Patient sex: M
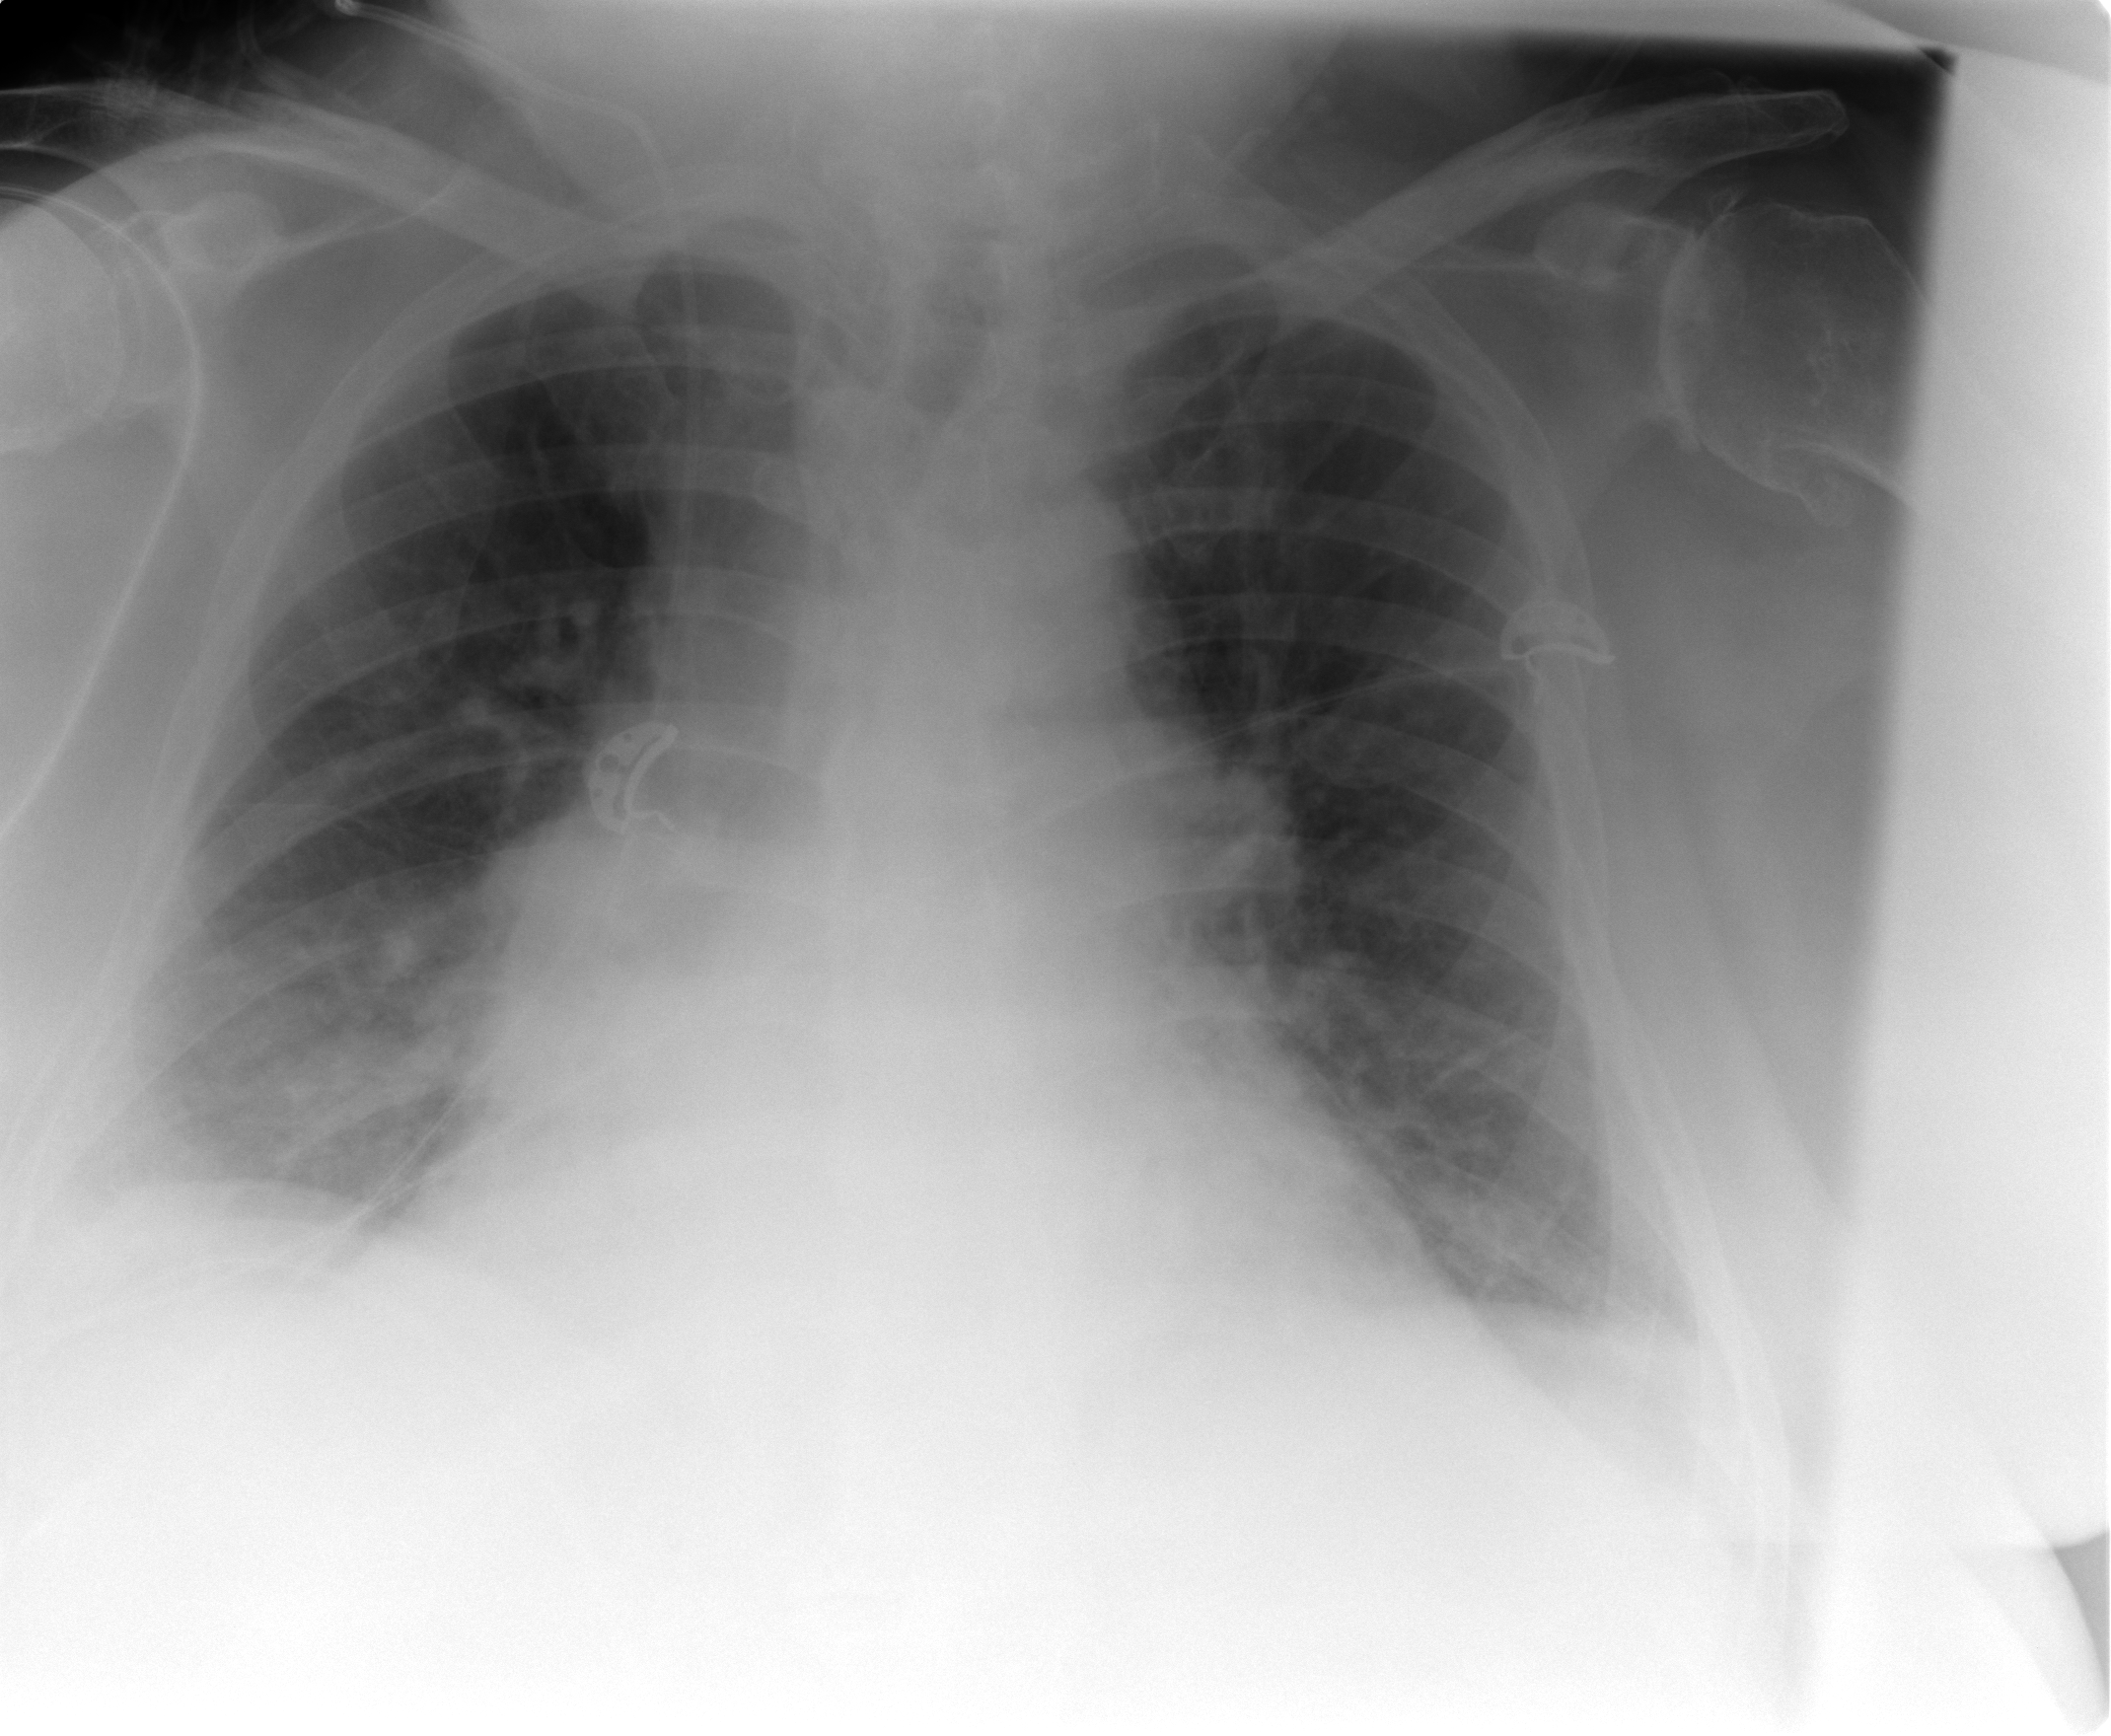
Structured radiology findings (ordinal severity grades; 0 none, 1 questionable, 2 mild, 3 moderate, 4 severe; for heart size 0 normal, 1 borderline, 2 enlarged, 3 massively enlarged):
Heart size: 2
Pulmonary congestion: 2
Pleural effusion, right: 1
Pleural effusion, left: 2
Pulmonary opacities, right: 2
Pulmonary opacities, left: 1
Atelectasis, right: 2
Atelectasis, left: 2